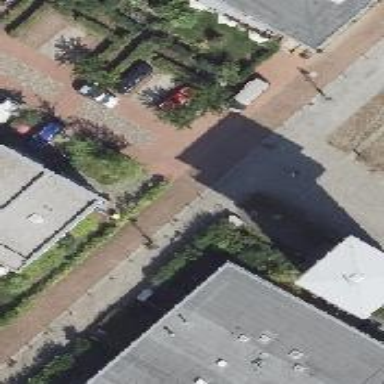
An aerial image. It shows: Footway.